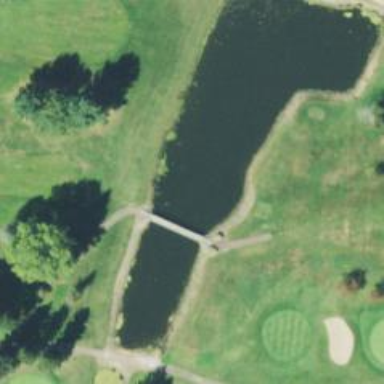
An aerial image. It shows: Pathway for golfing.